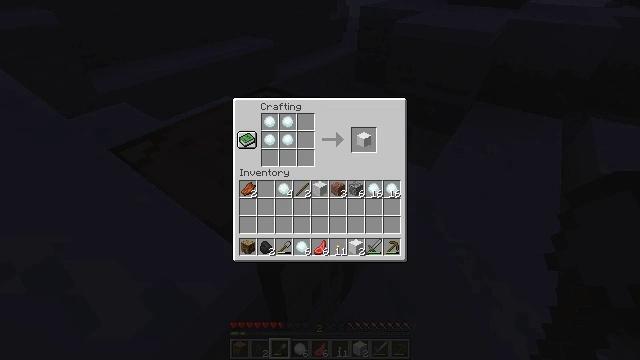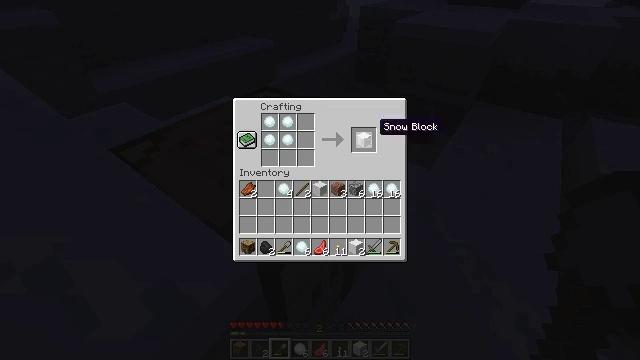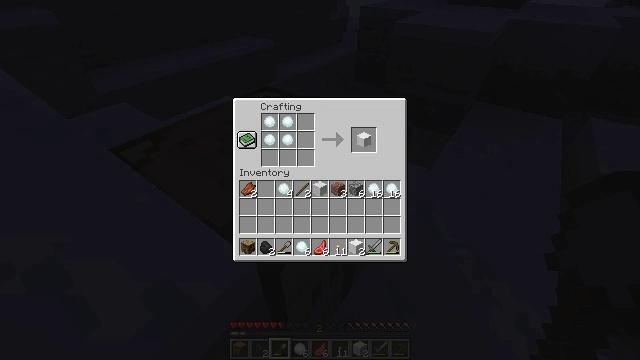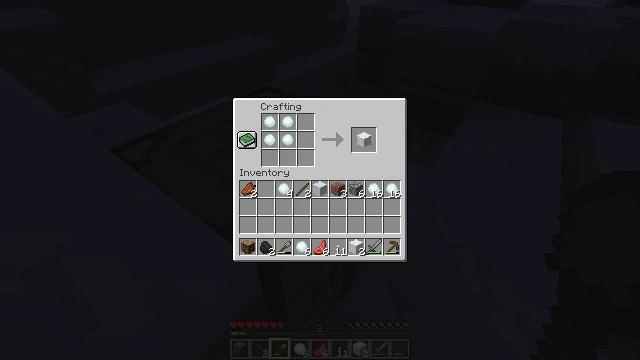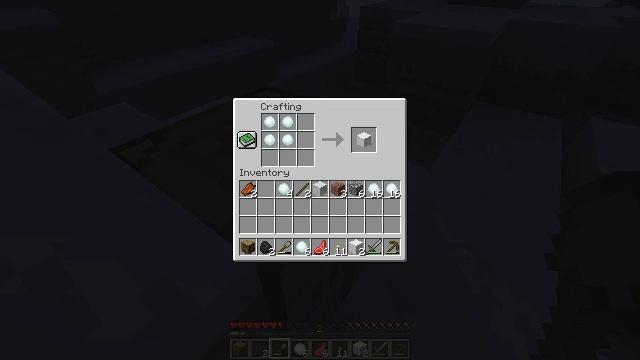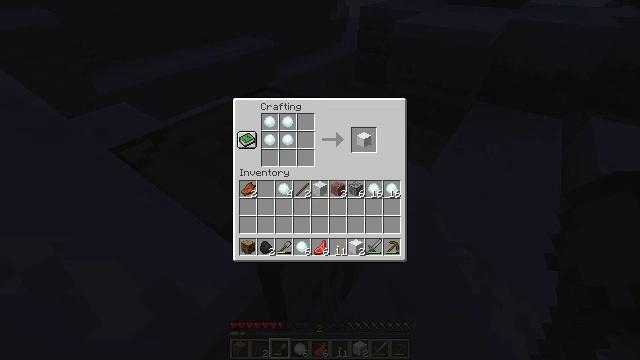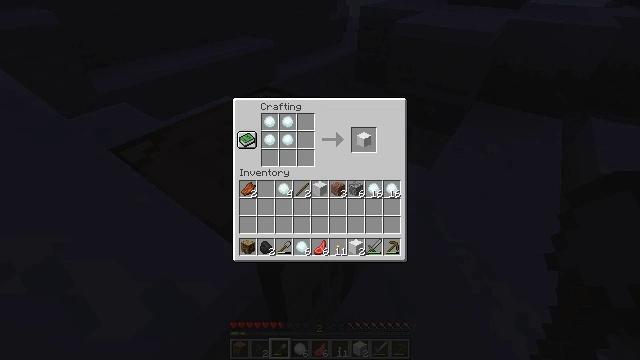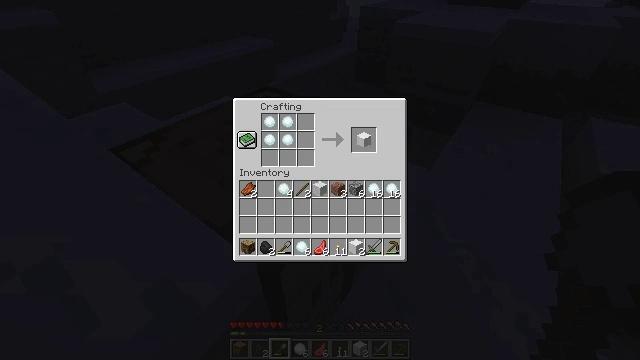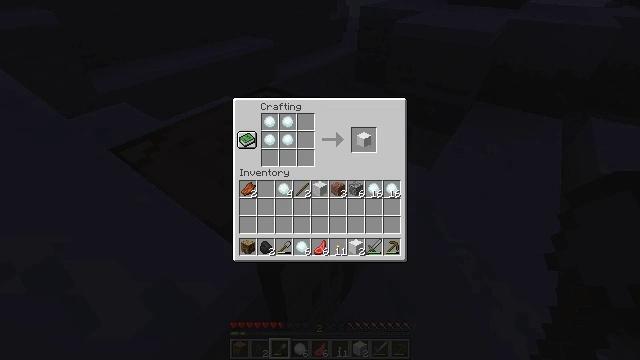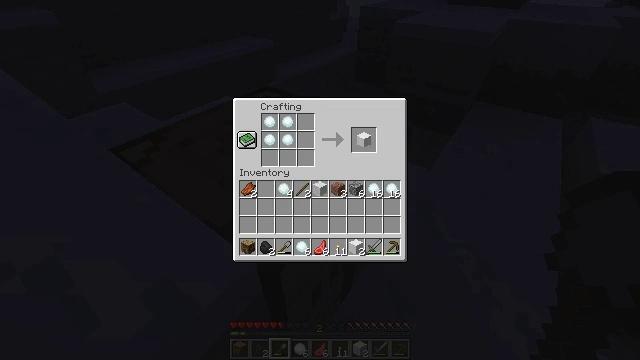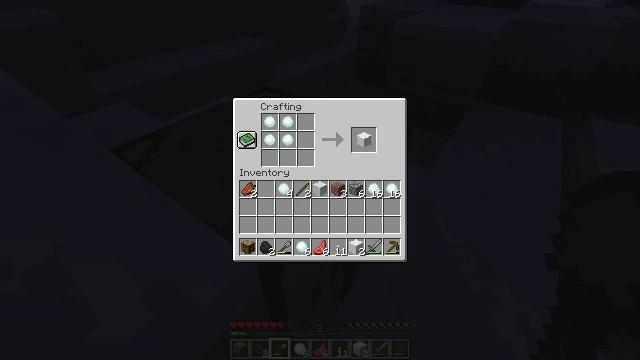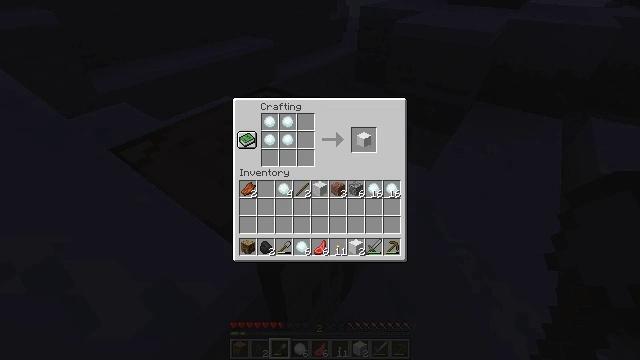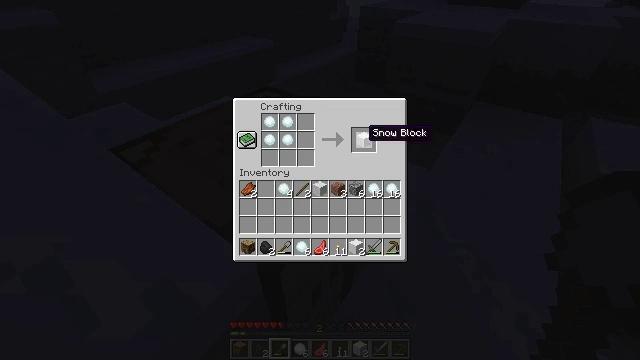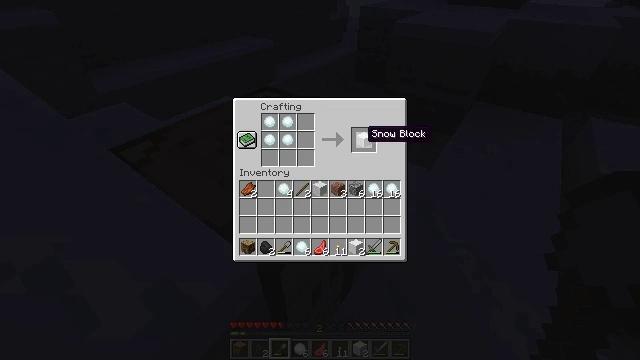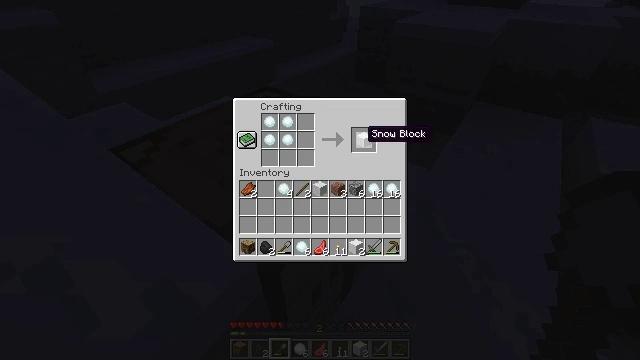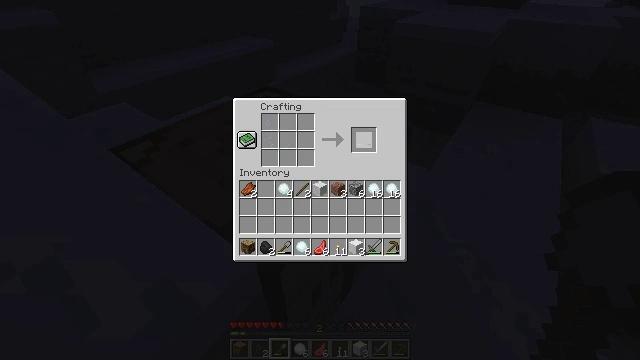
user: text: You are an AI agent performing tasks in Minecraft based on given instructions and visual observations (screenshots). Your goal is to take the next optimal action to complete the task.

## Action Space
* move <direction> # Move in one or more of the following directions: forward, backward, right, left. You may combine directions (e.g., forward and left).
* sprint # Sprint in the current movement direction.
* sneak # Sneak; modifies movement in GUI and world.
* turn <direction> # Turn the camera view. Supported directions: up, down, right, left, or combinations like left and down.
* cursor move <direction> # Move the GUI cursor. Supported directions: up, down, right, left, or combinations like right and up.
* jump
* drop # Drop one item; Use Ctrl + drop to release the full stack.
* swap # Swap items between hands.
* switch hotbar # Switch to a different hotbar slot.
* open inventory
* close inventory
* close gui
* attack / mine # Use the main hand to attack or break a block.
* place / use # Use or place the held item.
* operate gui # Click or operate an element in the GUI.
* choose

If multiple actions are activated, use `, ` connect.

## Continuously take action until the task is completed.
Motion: motion action
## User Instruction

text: Create a snow block using snowballs.
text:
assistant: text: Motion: sneak, cursor move right and up
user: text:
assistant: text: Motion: sneak, cursor move right and up
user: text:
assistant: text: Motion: sneak
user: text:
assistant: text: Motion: sneak
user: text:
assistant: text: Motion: sneak
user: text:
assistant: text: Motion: sneak
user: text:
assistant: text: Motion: sneak
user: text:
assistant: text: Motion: sneak
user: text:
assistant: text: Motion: sneak
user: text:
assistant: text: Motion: sneak
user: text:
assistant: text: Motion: sneak, cursor move left
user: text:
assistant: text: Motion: sneak, cursor move left
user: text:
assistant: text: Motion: sneak
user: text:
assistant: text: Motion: sneak
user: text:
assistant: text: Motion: sneak, choose
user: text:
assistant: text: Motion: sneak, choose
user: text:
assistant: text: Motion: sneak, choose
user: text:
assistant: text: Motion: sneak
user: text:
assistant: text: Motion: sneak
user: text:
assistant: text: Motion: close gui